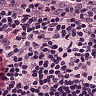
Metastatic tissue present: no